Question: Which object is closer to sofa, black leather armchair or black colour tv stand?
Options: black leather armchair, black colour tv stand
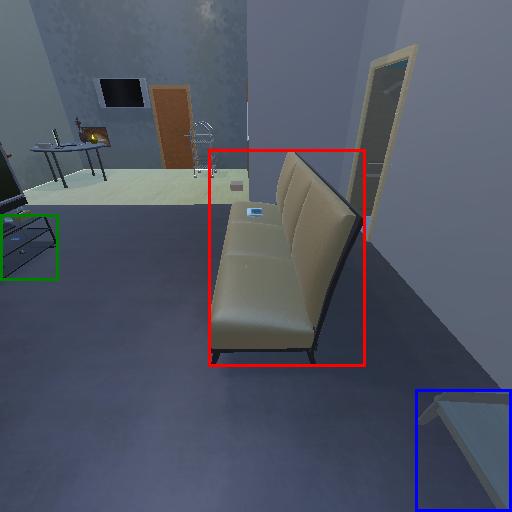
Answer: black leather armchair